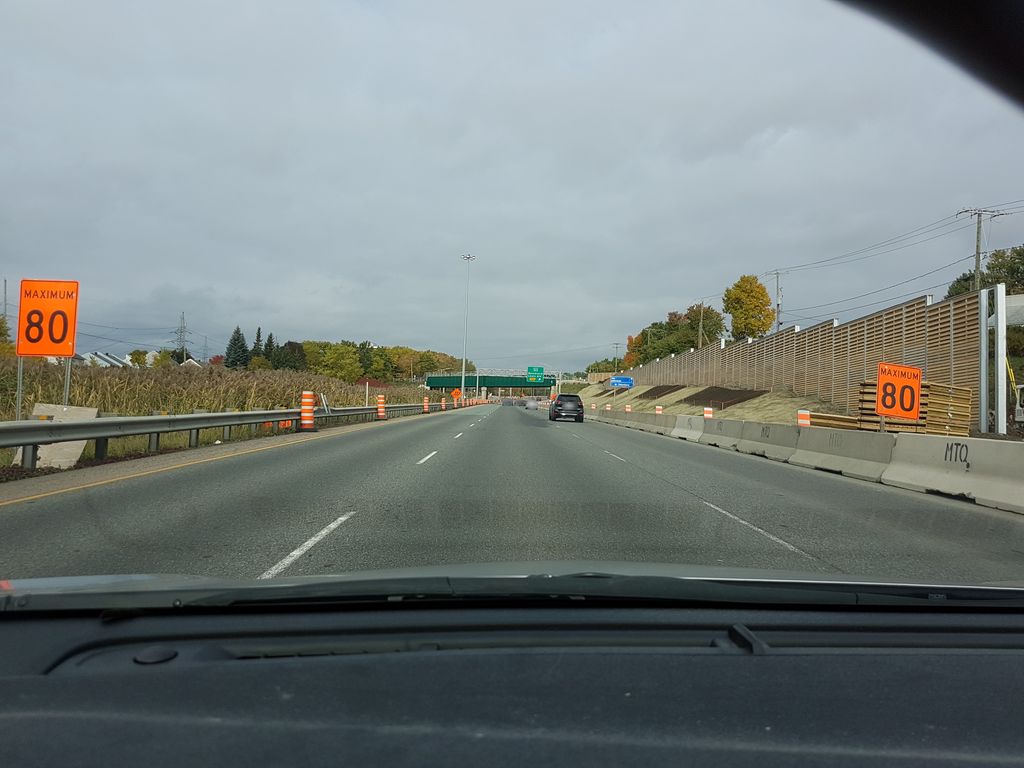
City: quebec_city